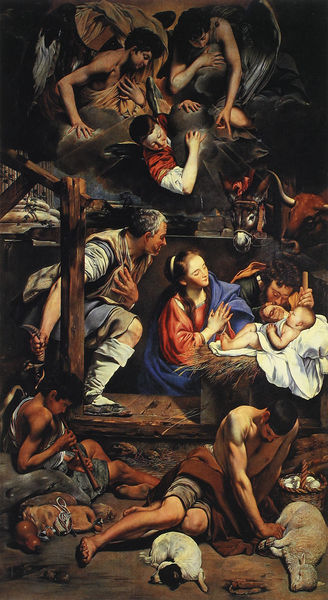
Titel: Die Anbetung der Hirten
Künstler: Juan Bautista Maino
Institution: Madrid, Museo del Prado
Schlagwörter: flügel, gemälde, himmel, mann, menschen, frau, holz, stroh, szene, hund, tiere, arm, erde, kind, musik, esel, engel, italien, balken, junge, schaf, durcheinander, beten, rom, flöte, christus, jesus, florenz, stall, maria, schafe, hirte, hirten, marie, christi, josef, geburt, krippe, wiege, weihnacht, weihnachten, ochs, heilige familie, jesuskind, windel, bethlehem